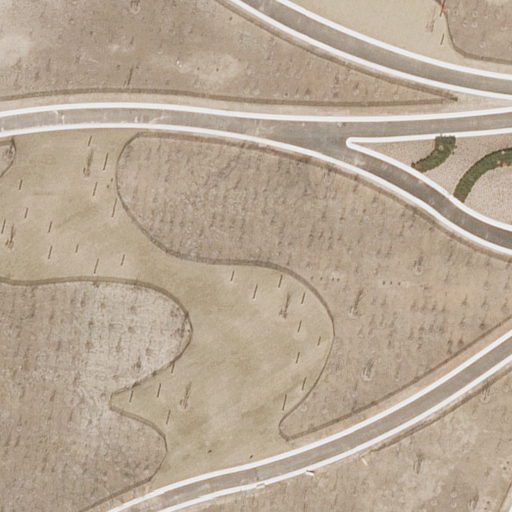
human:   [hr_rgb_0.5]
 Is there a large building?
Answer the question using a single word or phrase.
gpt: no

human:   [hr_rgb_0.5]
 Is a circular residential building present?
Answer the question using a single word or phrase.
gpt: no

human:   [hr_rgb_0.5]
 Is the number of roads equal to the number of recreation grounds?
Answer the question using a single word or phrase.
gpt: no

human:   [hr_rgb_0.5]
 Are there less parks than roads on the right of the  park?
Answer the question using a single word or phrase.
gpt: yes

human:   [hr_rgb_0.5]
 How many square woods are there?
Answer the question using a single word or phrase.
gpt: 0

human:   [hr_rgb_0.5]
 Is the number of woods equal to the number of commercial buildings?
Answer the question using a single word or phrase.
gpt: no

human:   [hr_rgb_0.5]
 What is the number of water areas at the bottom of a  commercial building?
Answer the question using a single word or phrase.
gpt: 0

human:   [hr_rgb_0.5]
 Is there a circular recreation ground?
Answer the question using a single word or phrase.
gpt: no

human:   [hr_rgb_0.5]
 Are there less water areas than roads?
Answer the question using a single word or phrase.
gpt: yes

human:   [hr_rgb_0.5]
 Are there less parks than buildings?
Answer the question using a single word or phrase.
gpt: no

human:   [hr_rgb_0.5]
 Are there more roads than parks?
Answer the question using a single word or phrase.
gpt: yes

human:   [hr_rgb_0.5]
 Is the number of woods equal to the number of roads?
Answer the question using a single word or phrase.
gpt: no

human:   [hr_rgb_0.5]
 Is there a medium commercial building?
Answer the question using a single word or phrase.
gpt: no

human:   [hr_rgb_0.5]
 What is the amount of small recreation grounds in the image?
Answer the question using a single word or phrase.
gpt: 1

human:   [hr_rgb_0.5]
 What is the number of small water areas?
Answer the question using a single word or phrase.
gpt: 0

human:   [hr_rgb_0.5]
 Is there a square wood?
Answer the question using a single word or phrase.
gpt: no

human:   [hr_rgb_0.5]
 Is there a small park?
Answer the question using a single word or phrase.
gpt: no

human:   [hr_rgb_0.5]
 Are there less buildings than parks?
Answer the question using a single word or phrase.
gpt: yes

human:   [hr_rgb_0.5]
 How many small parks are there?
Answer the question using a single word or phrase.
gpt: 0

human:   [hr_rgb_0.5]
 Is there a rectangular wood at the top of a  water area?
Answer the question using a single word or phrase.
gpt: no

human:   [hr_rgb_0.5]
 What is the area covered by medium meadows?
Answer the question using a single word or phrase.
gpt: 494m2

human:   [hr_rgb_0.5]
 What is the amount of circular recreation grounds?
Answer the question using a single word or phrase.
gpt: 0

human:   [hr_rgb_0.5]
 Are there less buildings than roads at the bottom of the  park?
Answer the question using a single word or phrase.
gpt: yes

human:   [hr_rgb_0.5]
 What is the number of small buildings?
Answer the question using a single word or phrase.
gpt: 0

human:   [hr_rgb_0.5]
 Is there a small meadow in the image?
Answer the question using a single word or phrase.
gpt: no

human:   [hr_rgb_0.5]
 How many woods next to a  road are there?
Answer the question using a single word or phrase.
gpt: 1

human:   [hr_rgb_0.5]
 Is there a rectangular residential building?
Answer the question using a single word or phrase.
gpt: no

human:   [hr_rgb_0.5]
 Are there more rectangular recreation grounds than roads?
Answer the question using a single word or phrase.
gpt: no

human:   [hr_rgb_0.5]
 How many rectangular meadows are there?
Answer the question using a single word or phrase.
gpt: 0

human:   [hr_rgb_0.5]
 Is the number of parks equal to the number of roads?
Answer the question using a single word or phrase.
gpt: no

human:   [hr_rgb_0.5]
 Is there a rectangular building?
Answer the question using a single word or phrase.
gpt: no

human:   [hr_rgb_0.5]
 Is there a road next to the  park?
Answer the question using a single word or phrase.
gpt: yes

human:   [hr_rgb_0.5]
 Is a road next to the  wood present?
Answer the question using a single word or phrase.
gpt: yes

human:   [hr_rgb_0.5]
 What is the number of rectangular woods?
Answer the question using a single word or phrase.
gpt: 0

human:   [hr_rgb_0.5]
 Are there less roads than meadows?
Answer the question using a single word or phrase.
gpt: no

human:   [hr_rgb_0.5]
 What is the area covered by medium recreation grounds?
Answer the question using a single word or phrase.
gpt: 0m2

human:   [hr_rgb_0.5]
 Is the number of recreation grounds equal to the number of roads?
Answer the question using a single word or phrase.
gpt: no